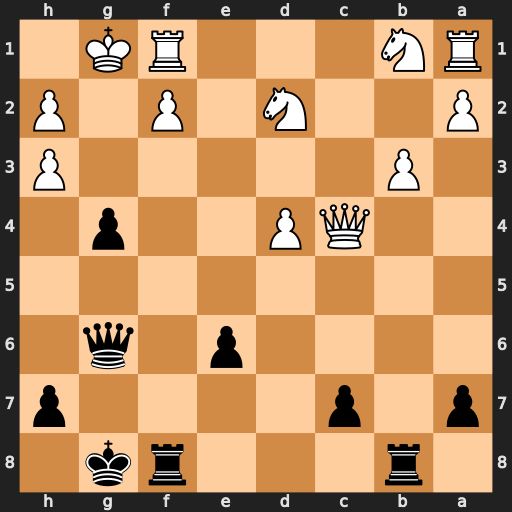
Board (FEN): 1r3rk1/p1p4p/4p1q1/8/2QP2p1/1P5P/P2N1P1P/RN3RK1
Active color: b
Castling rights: -
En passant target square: -
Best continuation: gxh3+ Kh1 Qg2#